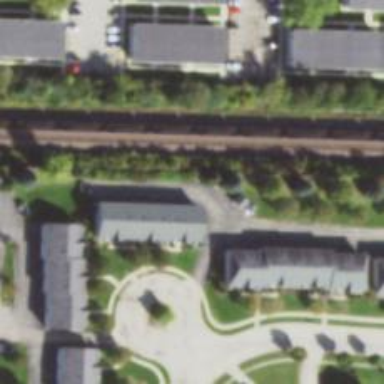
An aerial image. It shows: Alley classified as service road.